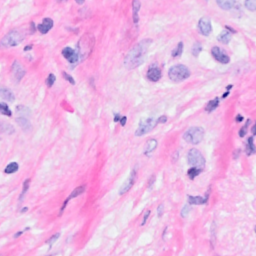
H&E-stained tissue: Breast